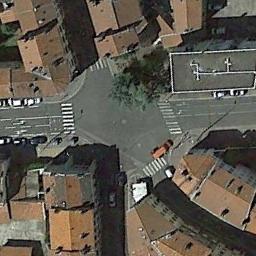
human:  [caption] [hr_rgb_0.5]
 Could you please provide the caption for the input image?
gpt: An intersection with sparse traffic located in a residential area .

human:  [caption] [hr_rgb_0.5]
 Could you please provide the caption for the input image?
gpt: There are three zebra crossings at the intersection .

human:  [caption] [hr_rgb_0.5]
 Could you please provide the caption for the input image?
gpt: There are many houses with brown roofs and many trees around the intersection .

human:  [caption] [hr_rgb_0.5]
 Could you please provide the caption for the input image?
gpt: There are many buildings beside the intersection .

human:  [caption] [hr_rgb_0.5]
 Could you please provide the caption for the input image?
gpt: There are many brown buildings around the intersection .